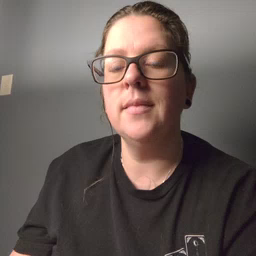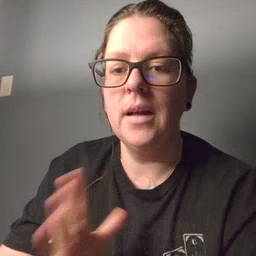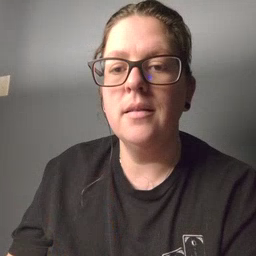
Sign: fine